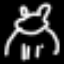
Label: frog